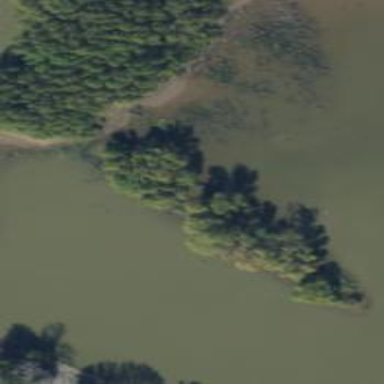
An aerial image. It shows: Islet.